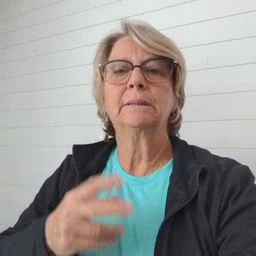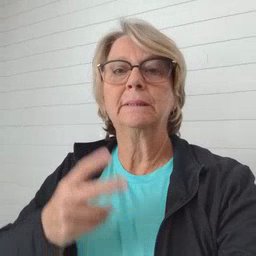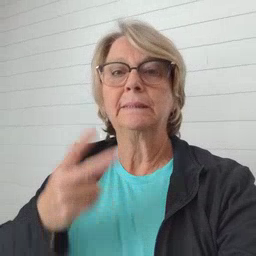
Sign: pajamas